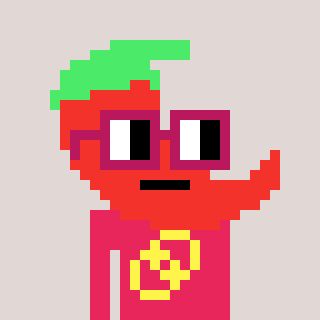
a pixel art character with square dark red glasses, a chilli-shaped head and a redpinkish-colored body on a warm background